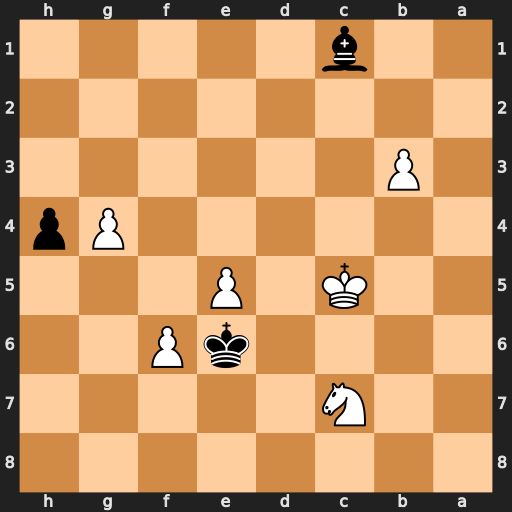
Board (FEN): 8/2N5/4kP2/2K1P3/6Pp/1P6/8/2b5
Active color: b
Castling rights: -
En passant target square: -
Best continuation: Kxe5 f7 Bh6